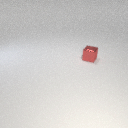
small red metal cube